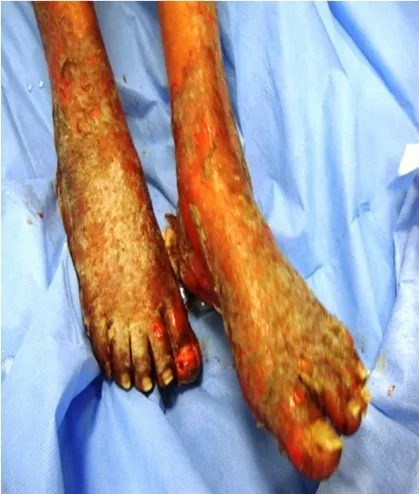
Illustration shows bullous lesions of the lower extremities associated with skin peeling, bleeding and positive Nikolsky's sign.
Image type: medical_photograph (other_medical_photograph)